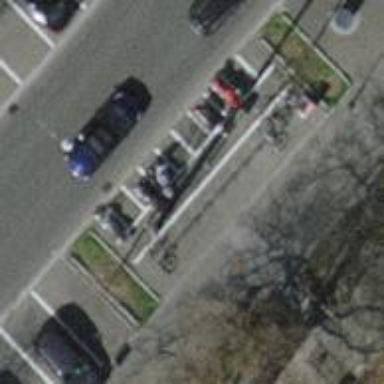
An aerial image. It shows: Motorcycle parking area.